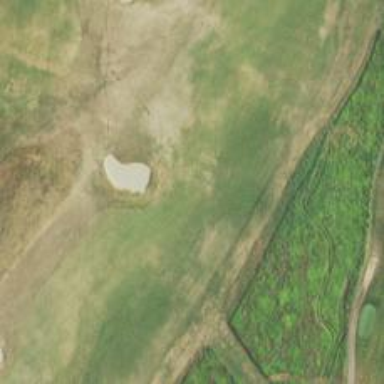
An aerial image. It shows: View of golf hole.